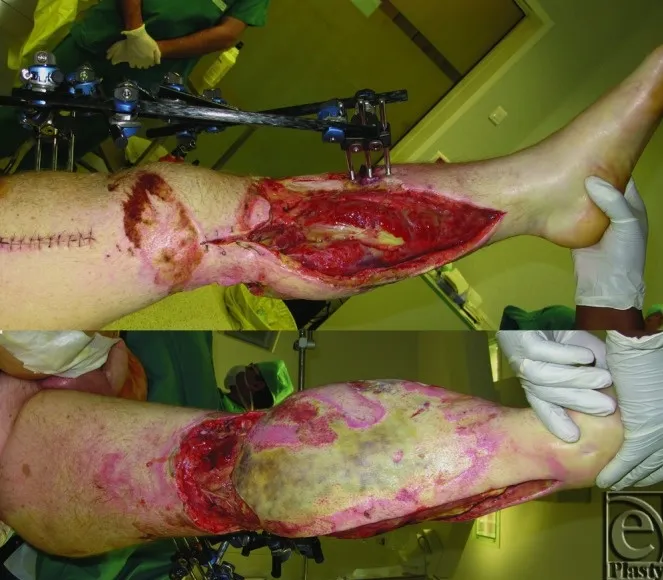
Cutaneous defect and aponeurotomies with bone, bypass, and knee joint exposition. Medial and posterior views.
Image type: medical_photograph (other_medical_photograph)